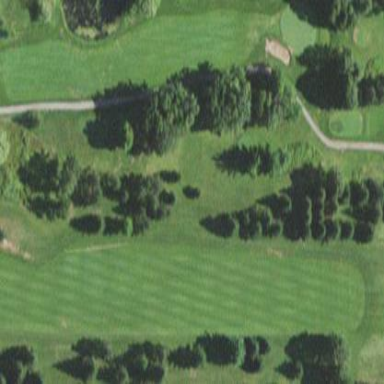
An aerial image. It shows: Rough grassy area used for golf.